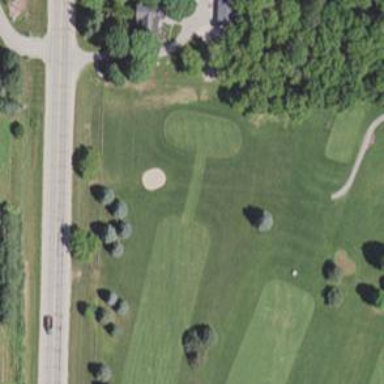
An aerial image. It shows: Grassy area designated for driving range golf.